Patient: sex M, age 45
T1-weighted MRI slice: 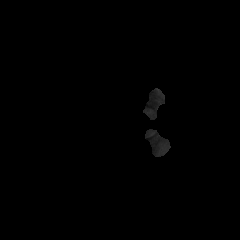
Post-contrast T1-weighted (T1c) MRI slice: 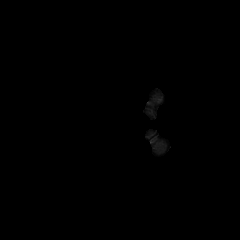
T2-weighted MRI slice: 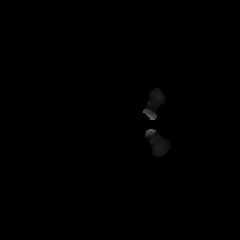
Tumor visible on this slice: no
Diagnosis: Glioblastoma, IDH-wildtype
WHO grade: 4